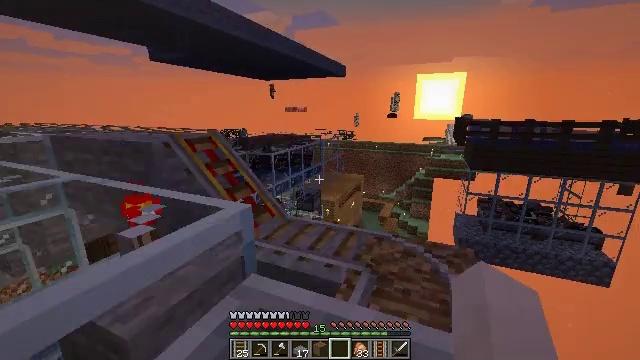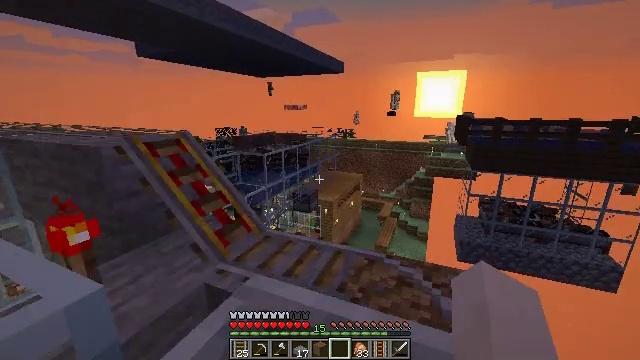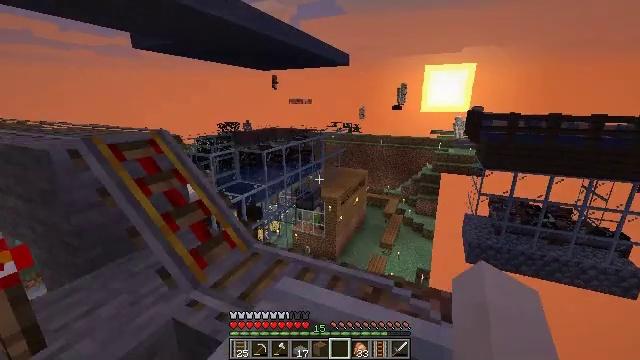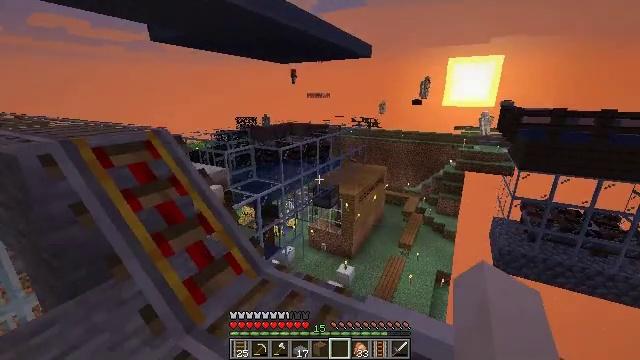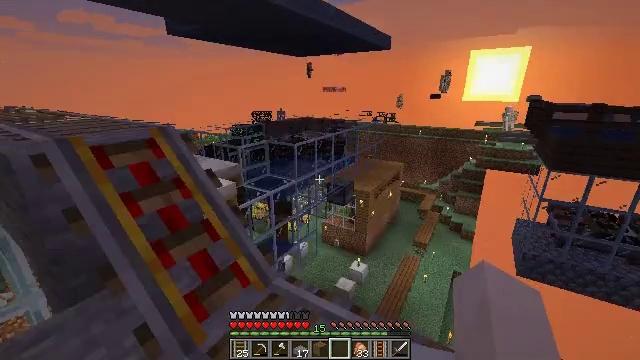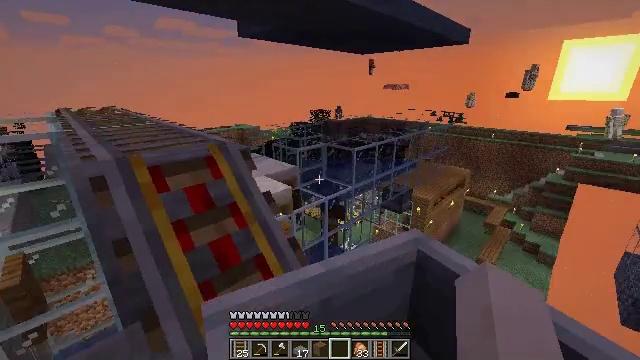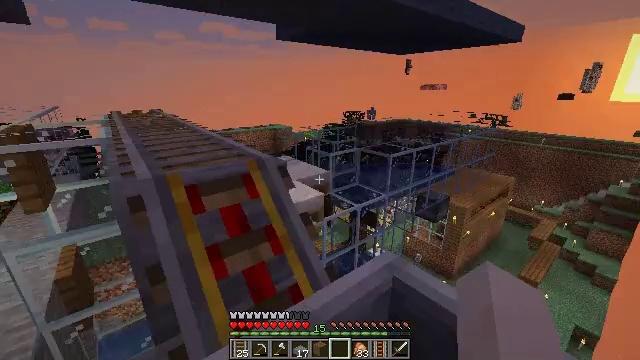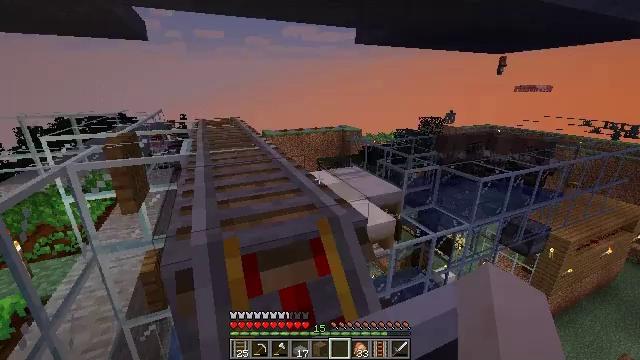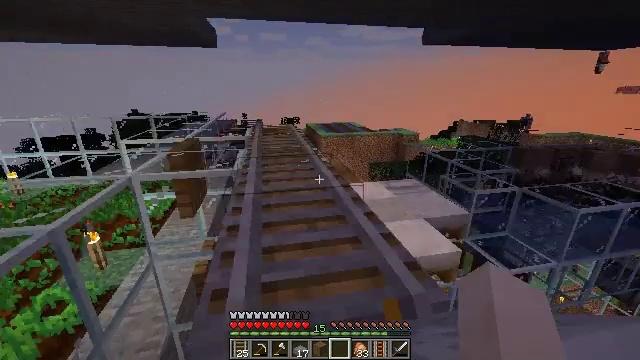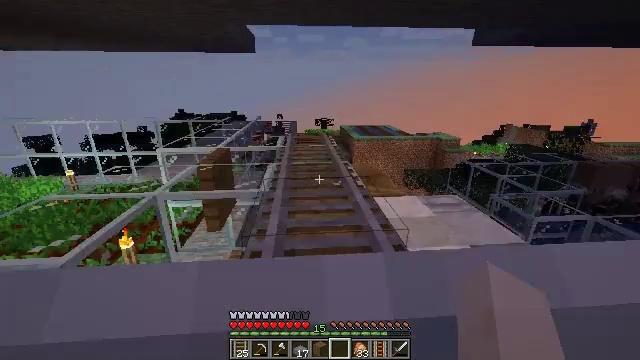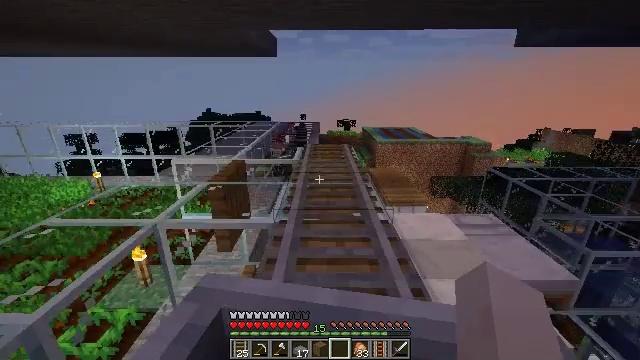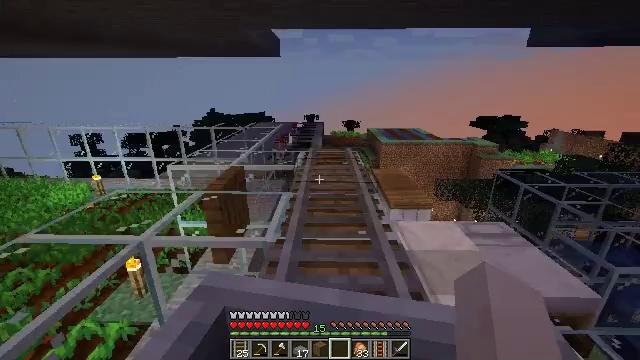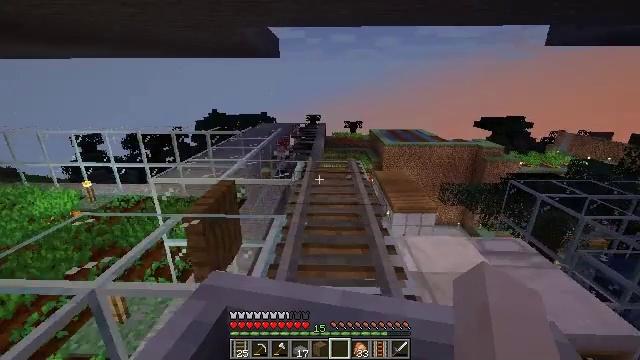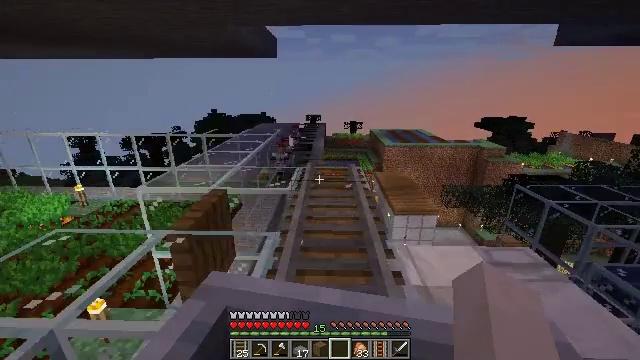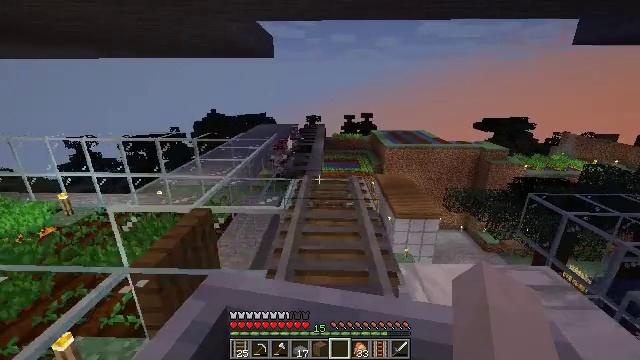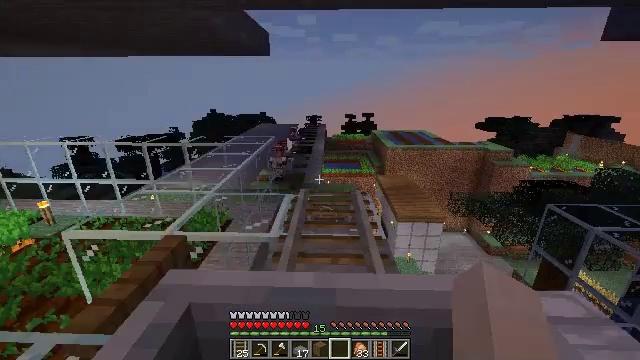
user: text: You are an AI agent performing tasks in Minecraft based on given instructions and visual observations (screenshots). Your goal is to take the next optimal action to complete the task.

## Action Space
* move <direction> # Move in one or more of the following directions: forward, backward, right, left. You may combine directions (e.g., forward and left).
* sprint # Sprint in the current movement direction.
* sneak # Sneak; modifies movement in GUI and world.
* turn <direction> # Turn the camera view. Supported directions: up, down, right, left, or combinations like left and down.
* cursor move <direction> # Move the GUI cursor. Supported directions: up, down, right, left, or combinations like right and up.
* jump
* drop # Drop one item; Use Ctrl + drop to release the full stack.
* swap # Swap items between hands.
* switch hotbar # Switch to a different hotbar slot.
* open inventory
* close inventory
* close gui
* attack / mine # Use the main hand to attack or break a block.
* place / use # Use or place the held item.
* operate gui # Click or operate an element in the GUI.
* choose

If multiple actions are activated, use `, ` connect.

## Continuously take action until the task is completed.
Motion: motion action
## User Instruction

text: Collect rails for building a railway.
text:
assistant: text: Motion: no_op
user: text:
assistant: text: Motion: turn left and down
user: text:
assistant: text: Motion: turn left and down
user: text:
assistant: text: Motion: turn left and down
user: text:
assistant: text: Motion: turn left
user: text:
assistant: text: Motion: turn left
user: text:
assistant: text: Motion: turn left
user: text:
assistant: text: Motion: turn left
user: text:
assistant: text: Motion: turn left
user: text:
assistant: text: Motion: turn left
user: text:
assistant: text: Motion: turn left
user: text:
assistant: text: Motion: no_op
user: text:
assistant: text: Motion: no_op
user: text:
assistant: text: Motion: no_op
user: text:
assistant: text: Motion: no_op
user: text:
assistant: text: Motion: turn down
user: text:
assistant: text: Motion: turn down
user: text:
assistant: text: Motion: no_op
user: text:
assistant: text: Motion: no_op
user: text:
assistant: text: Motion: no_op
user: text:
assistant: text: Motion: no_op
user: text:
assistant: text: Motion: no_op
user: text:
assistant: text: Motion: no_op
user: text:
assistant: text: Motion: no_op
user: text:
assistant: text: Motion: no_op
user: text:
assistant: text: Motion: no_op
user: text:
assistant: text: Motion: no_op
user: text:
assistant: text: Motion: turn left and down
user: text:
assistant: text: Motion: no_op
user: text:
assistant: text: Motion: no_op